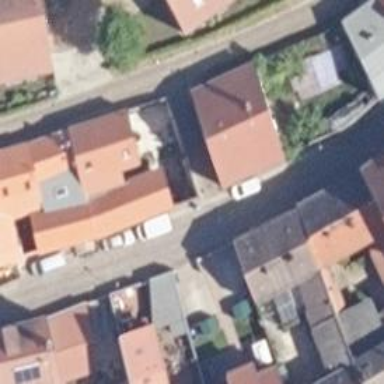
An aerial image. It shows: Living street.